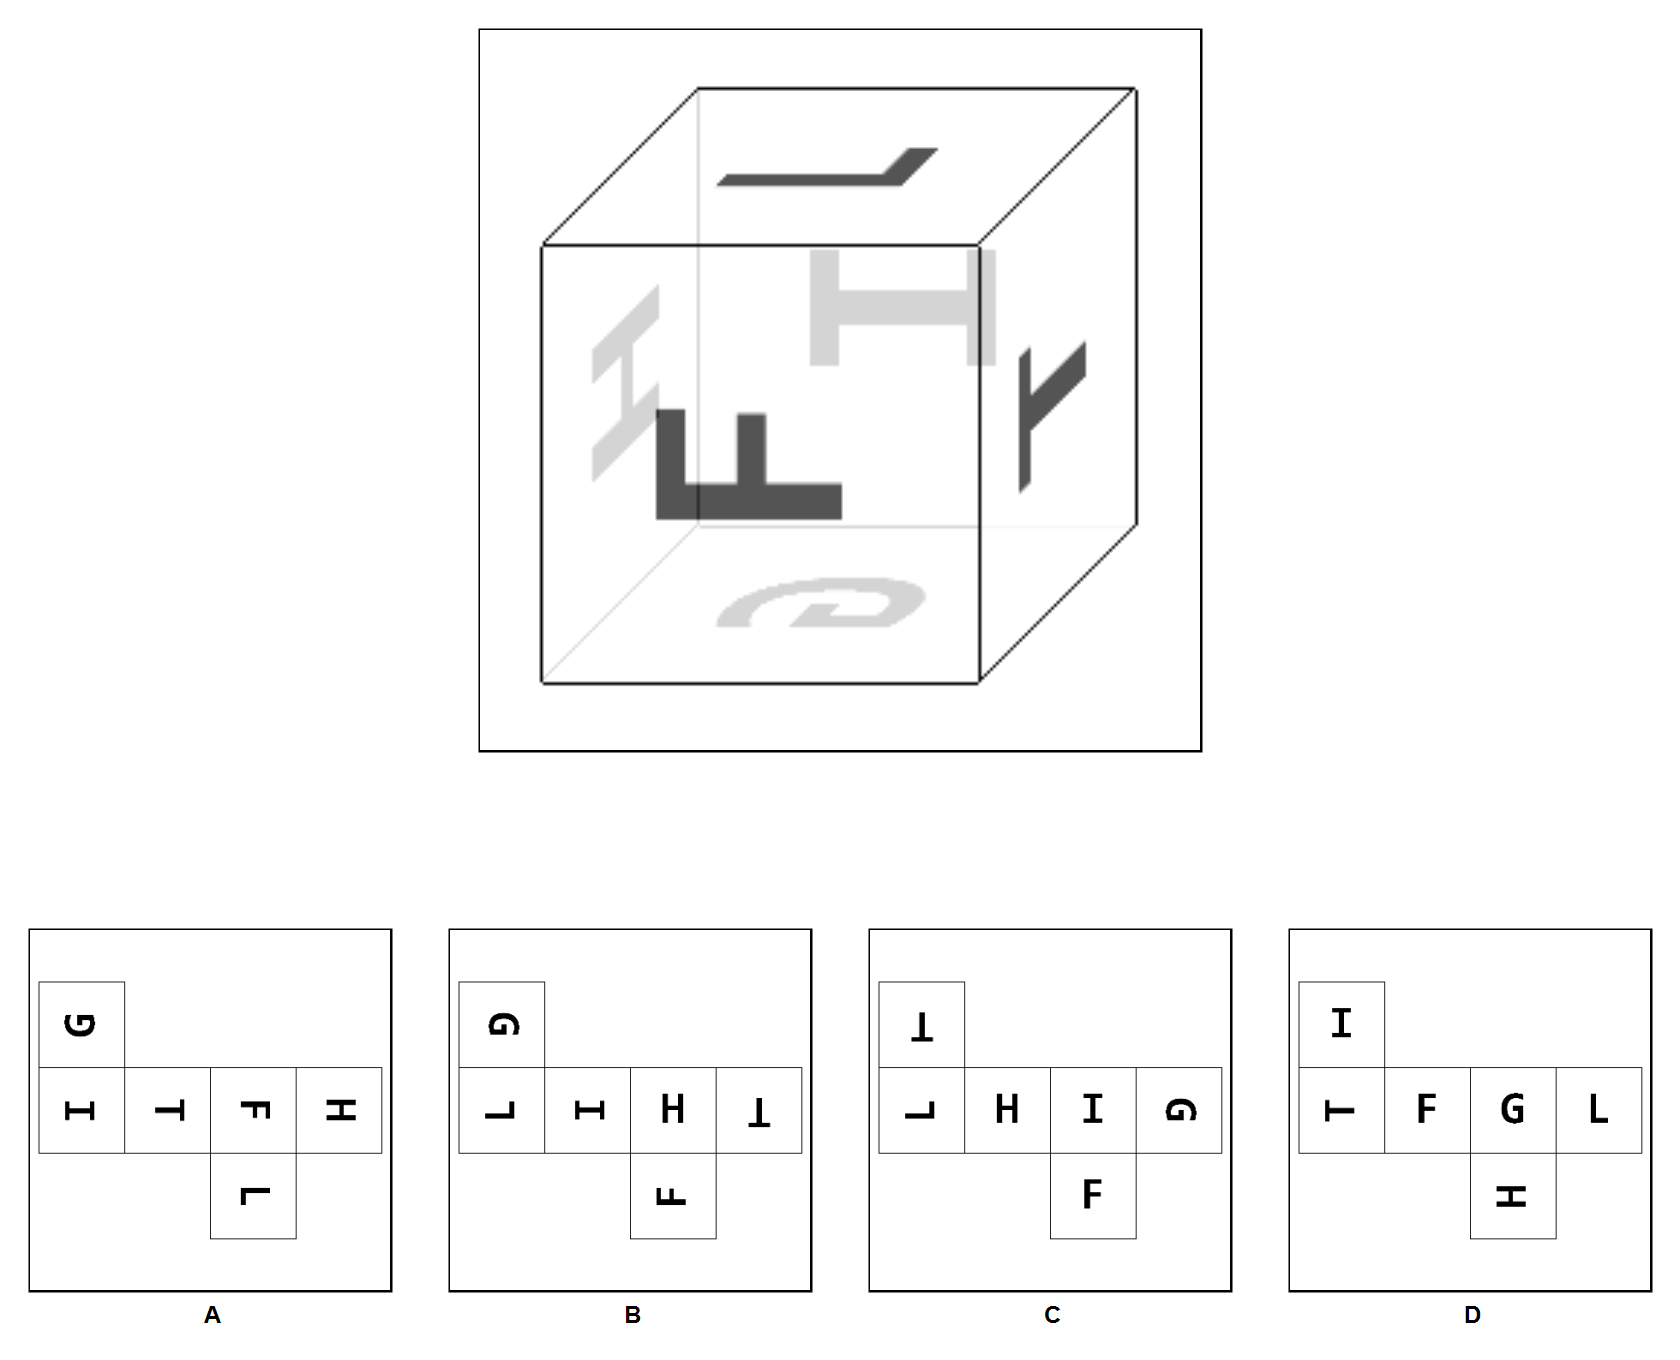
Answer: A